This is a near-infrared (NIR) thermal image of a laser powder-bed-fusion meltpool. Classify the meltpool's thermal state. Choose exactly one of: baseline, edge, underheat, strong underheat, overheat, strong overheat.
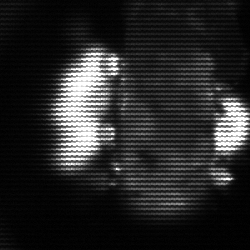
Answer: strong underheat